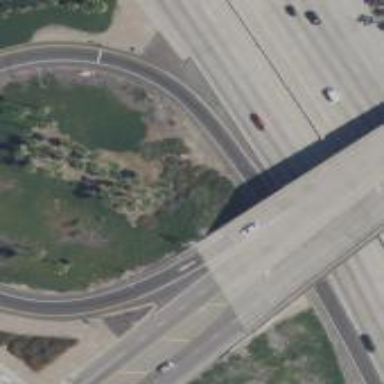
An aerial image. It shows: Bridge on motorway link.